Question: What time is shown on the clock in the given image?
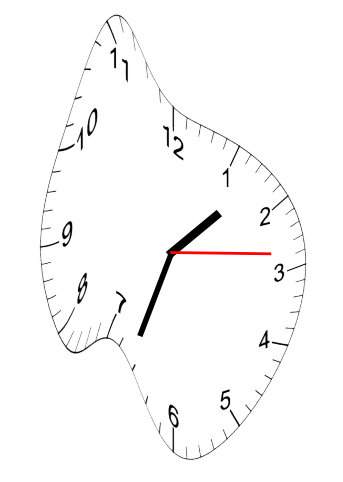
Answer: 01:33:14